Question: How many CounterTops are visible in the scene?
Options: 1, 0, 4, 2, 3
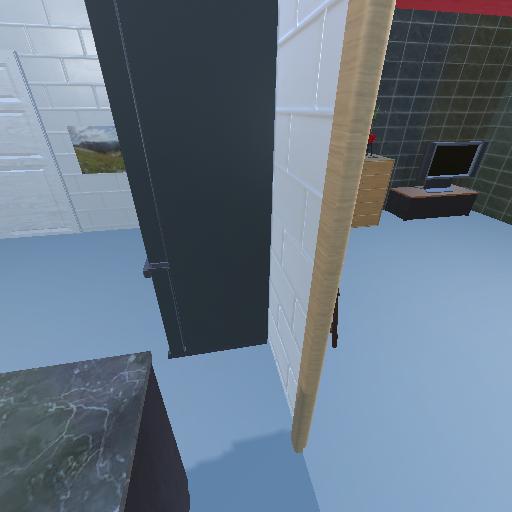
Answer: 1